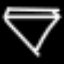
Label: diamond